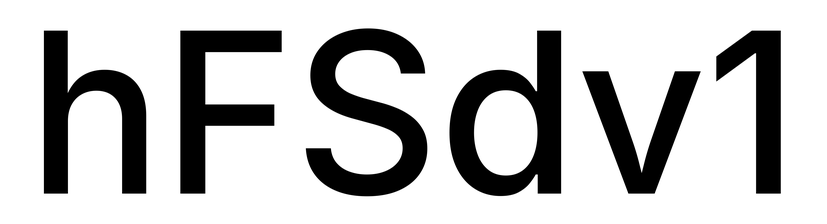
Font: Inter_Medium